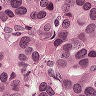
Metastatic tissue present: yes